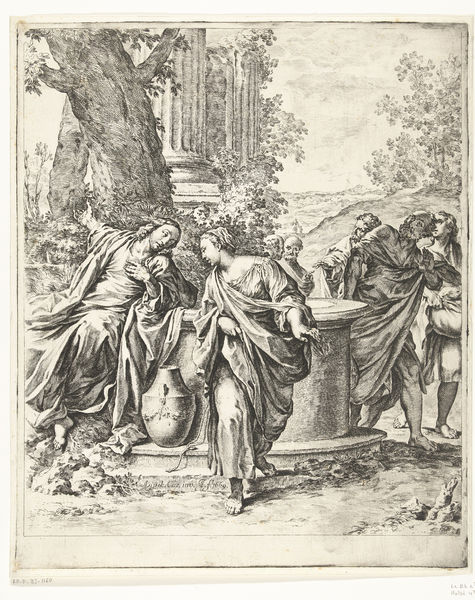
Titel: Christus en de Samaritaanse vrouw
Künstler: Jan de Bisschop
Standort: Amsterdam
Institution: Rijksmuseum
Schlagwörter: baum, schatten, wasser, frau, männer, szene, säule, säulen, zeichnung, brunnen, krug, dorf, grafik, graphik, kontrapost, radierung, ruinen, verführung, christus, christlich, toga, griechisch, gärtner, eiche, kupferstich, römisch, theologisch